Field crop: maize
Growth stage: 2
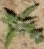
Species: atriplex